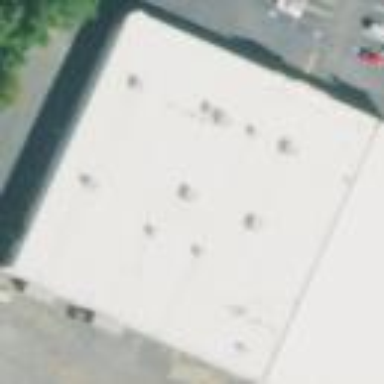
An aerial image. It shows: Retail building.